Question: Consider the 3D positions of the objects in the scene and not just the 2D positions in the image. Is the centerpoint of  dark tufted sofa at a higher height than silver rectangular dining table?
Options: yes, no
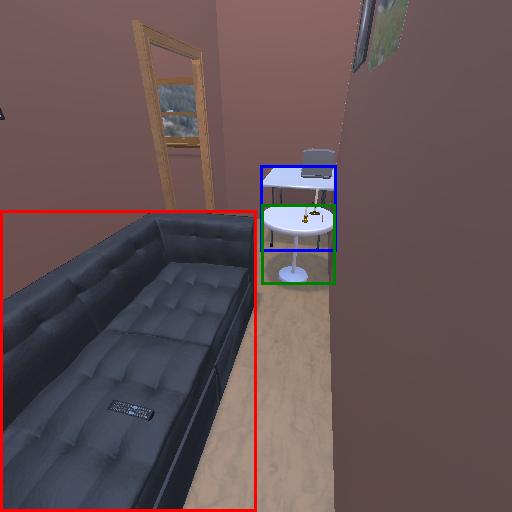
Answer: yes